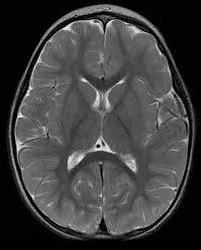
Label: notumor